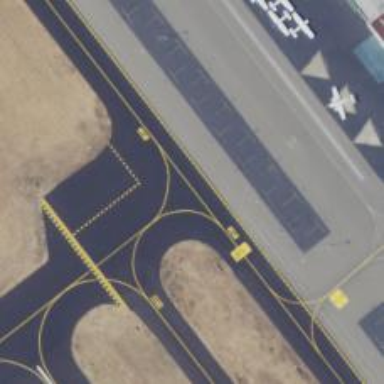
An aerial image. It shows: Asphalt taxiway in the airport.